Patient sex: M
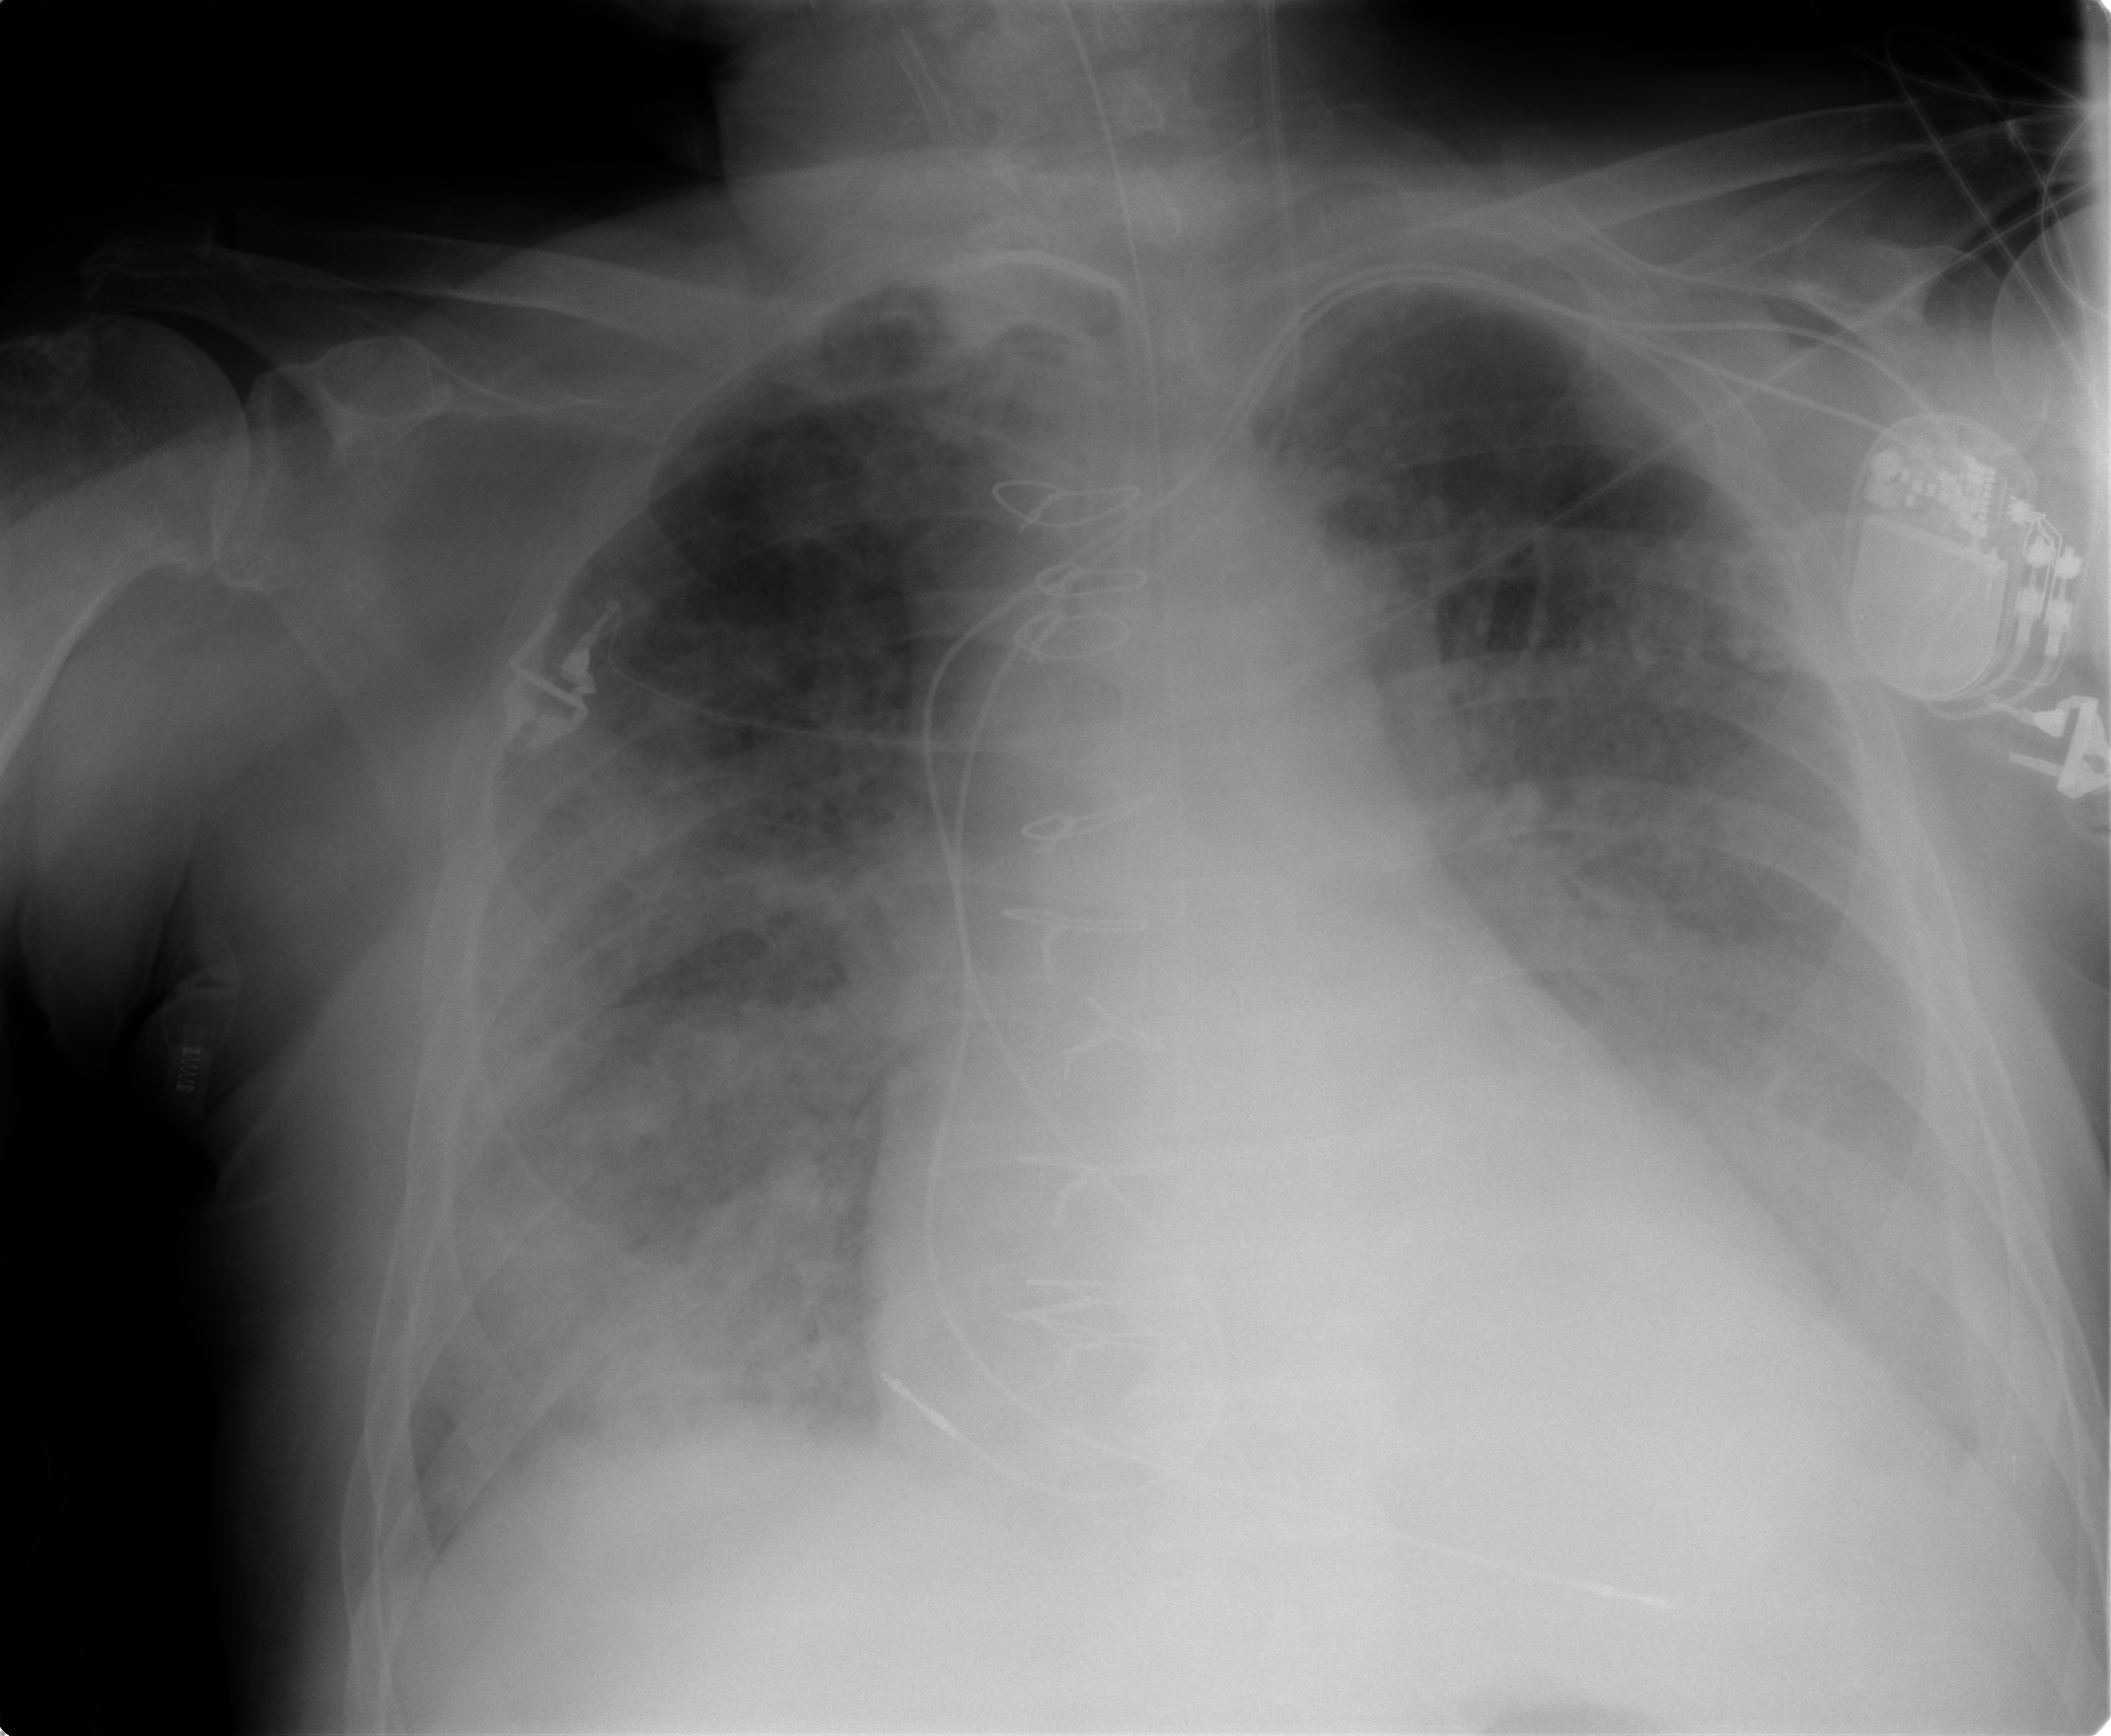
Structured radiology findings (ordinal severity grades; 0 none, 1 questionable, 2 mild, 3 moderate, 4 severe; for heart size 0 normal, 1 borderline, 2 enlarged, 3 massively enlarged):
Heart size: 1
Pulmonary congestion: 3
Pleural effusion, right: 2
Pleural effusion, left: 2
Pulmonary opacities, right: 3
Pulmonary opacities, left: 2
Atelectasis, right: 2
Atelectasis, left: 2